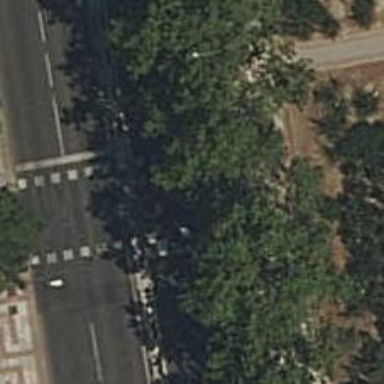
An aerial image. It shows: Footway crossing with traffic signals.